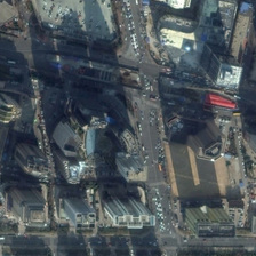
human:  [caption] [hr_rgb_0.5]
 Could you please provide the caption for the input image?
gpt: Many buildings surround busy intersections.

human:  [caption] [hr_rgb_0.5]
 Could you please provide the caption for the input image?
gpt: CBD area consists of numerous office buildings, shopping centers, wide roads and vehicles.

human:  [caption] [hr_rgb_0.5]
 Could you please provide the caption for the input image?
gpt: Many buildings surround the busy intersection.

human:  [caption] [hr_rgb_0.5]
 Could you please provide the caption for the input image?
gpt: The CBD area consists of many office buildings, shopping centers, wide roads and vehicles.

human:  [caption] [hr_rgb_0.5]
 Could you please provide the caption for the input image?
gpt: Many buildings surround a busy intersection.